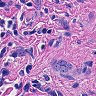
Metastatic tissue present: yes